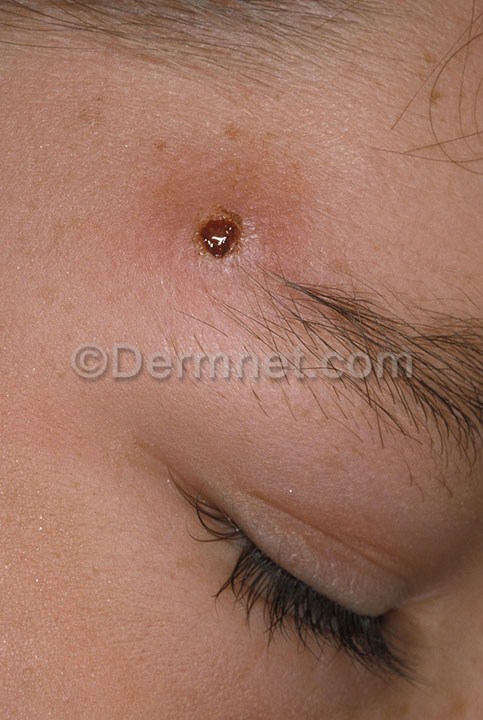
Disease: Scabies Lyme Disease and other Infestations and Bites